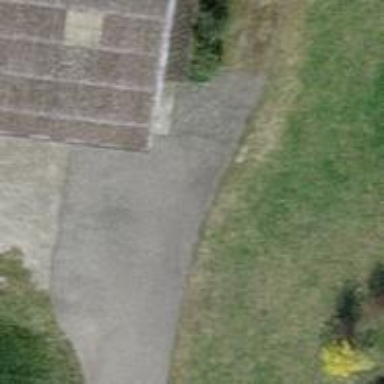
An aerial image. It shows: Track with grade1 pebblestone surface.